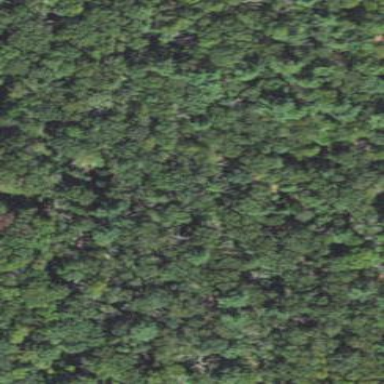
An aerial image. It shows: Mixed woodland with various types of leaves.